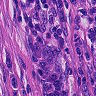
Metastatic tissue present: yes